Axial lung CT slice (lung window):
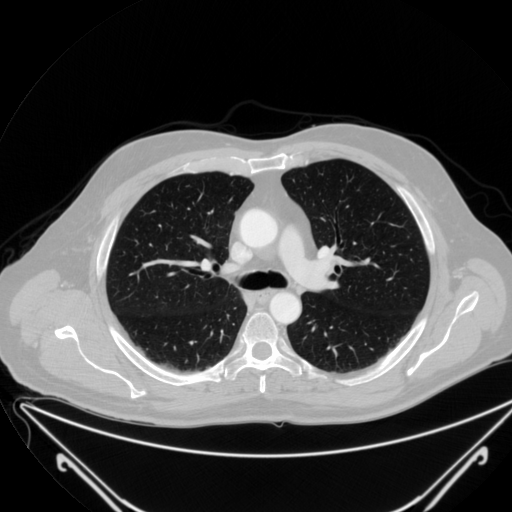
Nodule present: no